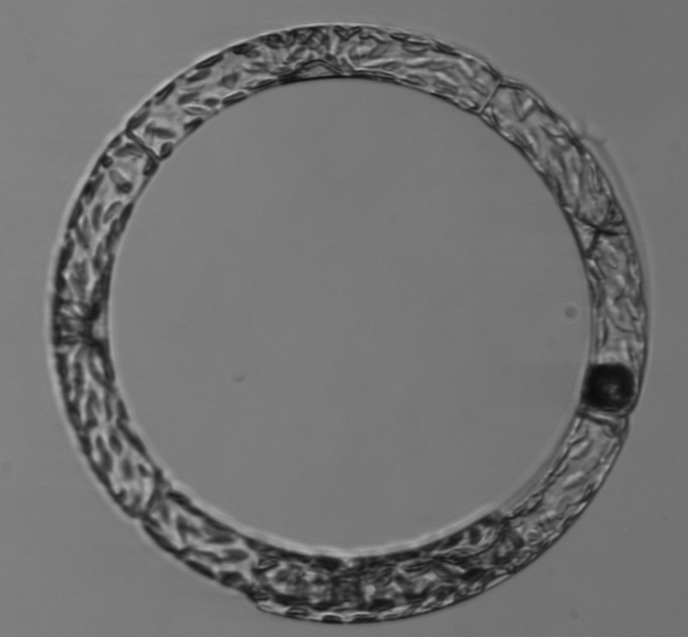
Label: Guinardia_striata